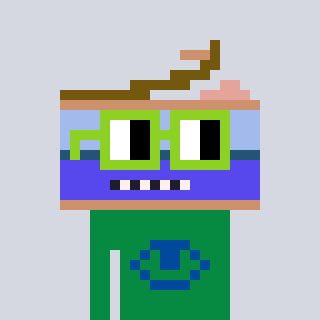
a pixel art character with square light green glasses, a canned ham-shaped head and a green-colored body on a cool background